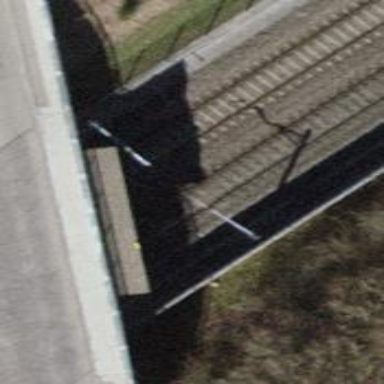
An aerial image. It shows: Single-track electrified railway with contact line.